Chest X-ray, PA view. Patient: 68 years old, sex M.
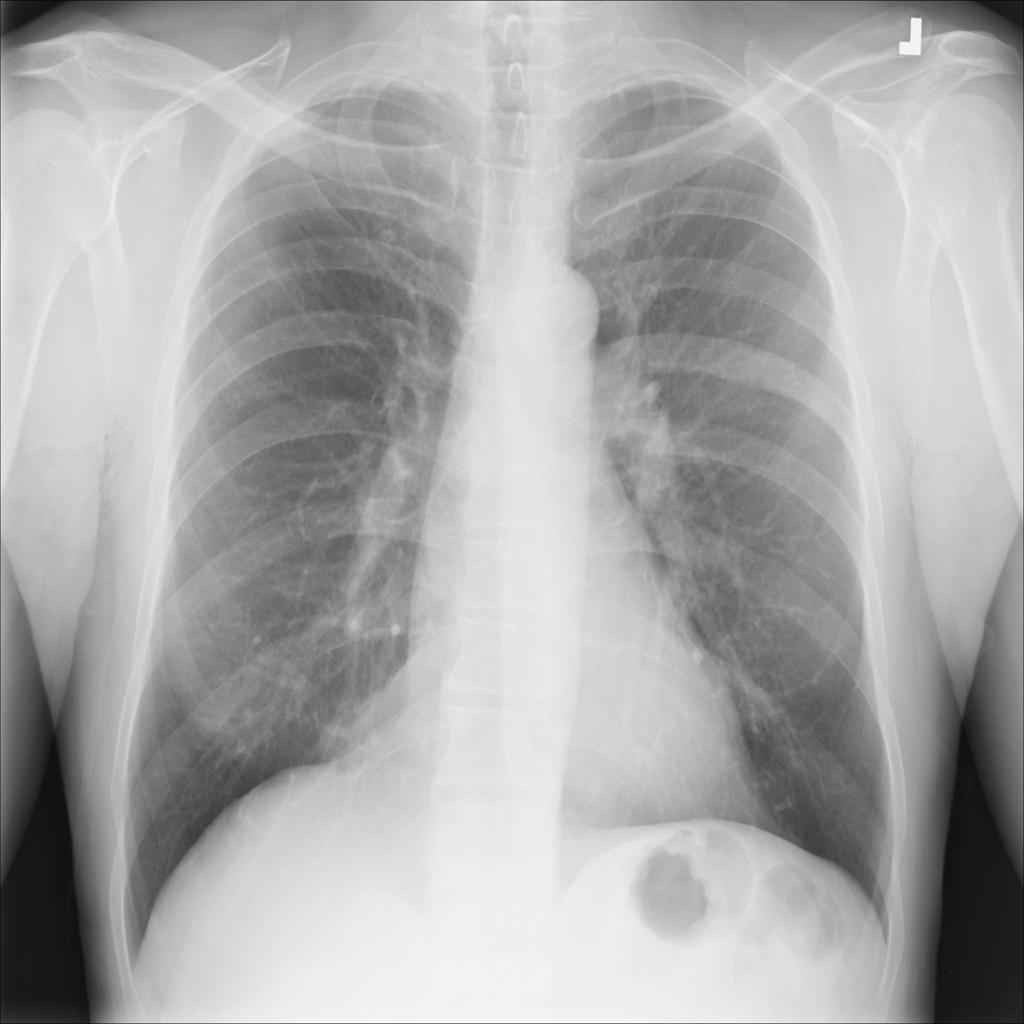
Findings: Pleural_Thickening